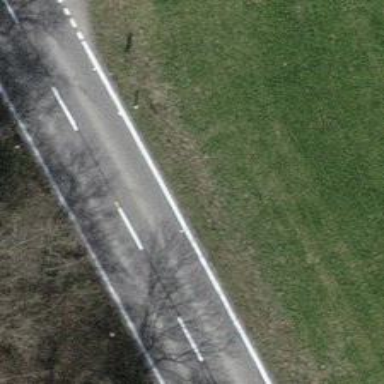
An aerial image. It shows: Secondary road.